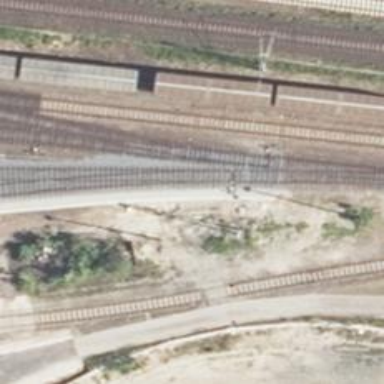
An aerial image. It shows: Railway switch.